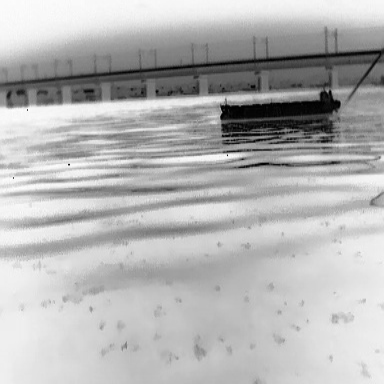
There is a liner in the infrared image.